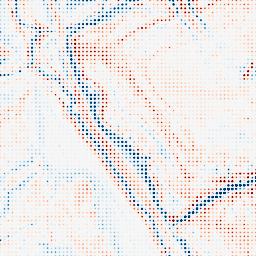
Category: edge_preserving
Decomposition family: bilateral
Decomposition parameters: d: 21
sigma_color: 150
sigma_space: 75
Upsampling method: sinc_blackman
Upsampling parameters: scale: 8
kernel_size: 4
Upsampling scale: 8